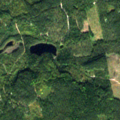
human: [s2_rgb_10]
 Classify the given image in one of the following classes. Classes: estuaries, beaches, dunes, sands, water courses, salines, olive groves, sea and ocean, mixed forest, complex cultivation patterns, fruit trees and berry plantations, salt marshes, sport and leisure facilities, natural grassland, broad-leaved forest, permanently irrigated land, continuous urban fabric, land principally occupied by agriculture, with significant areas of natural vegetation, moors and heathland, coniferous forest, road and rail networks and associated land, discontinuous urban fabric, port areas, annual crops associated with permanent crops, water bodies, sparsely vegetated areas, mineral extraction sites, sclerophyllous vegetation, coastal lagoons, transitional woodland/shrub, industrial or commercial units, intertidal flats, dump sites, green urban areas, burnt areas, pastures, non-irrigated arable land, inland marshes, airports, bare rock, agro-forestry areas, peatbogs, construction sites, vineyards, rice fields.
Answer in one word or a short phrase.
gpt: coniferous forest